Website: walmart
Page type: customer-info-address
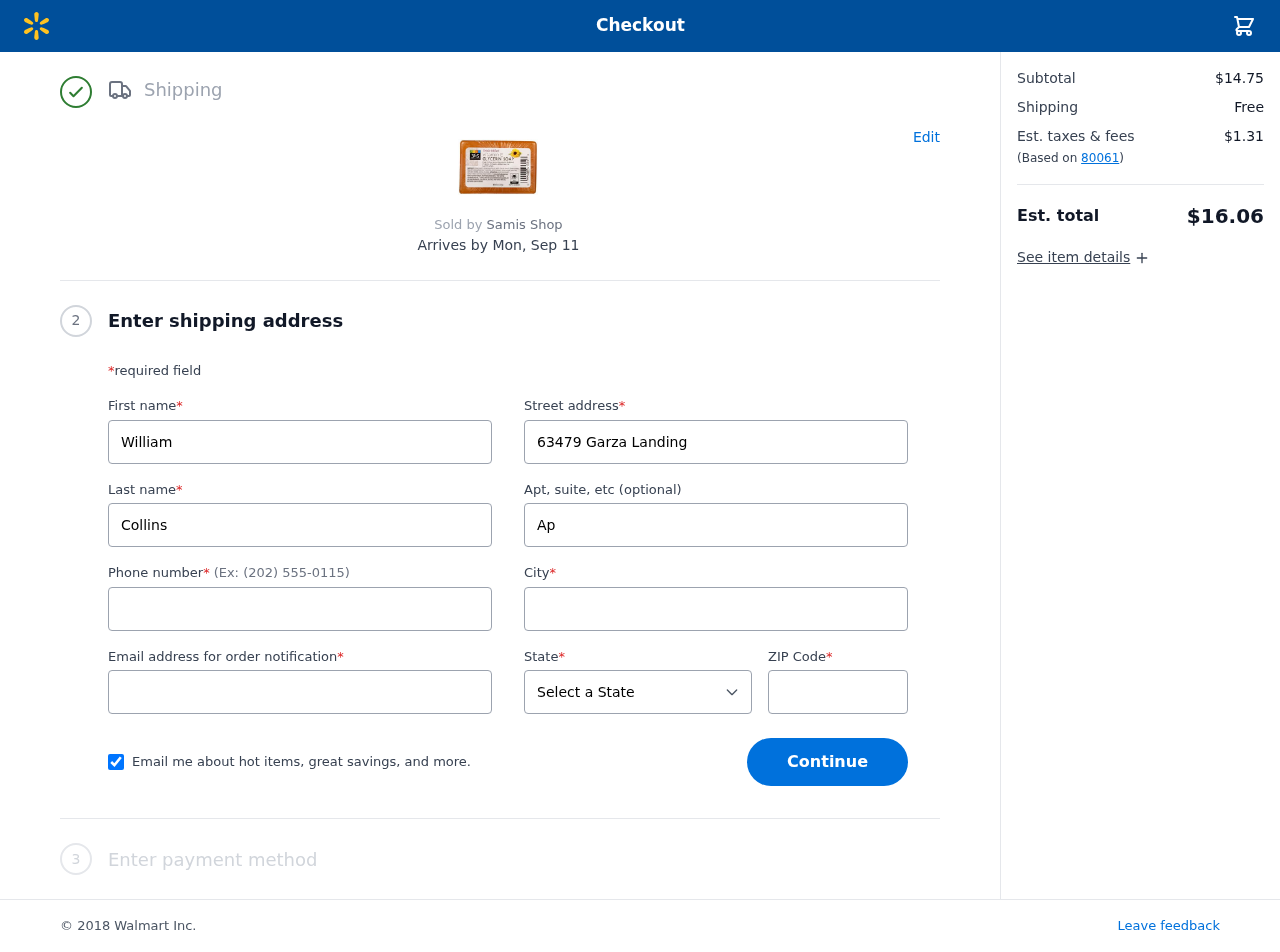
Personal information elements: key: PII_CITY
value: East Matthewland
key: PII_EMAIL
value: william.collins@gmail.com
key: PII_FIRSTNAME
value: William
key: PII_LASTNAME
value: Collins
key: PII_PHONE
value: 4509445981
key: PII_POSTCODE
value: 80061
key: PII_STATE
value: Oregon
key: PII_STREET
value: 63479 Garza Landing
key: PII_STREET2
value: Apt. 278
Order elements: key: ORDER_DELIVERY_DATE
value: Mon, Sep 11
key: ORDER_SUBTOTAL
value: $14.75
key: ORDER_SHIPPING_COST
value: Free
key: ORDER_TAX
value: $1.31
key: ORDER_TOTAL
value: $16.06